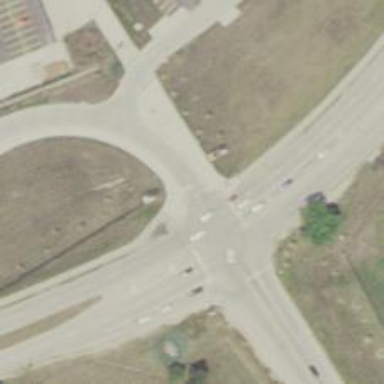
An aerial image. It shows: Marked crossing on cycleway.